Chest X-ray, PA view. Patient: 64 years old, sex M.
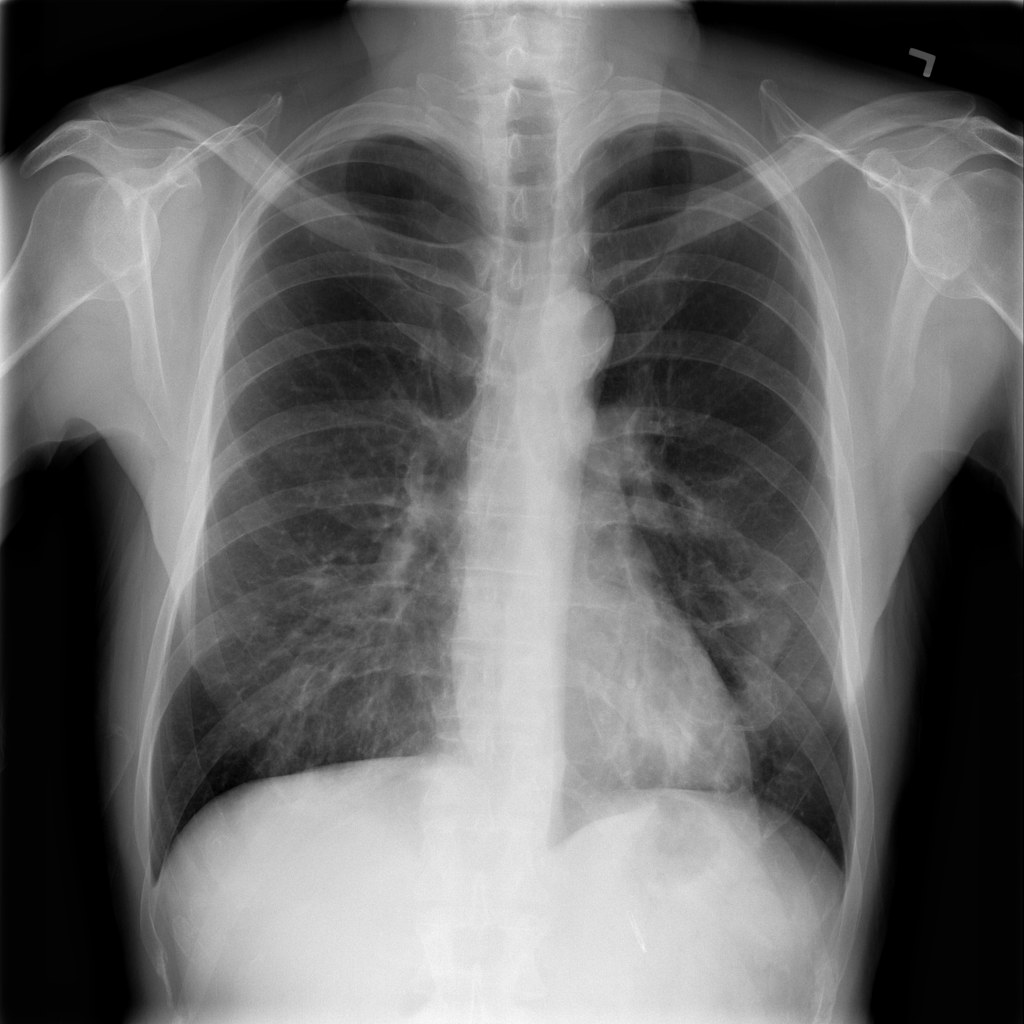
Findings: Infiltration